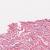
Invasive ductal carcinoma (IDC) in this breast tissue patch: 0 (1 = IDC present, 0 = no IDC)